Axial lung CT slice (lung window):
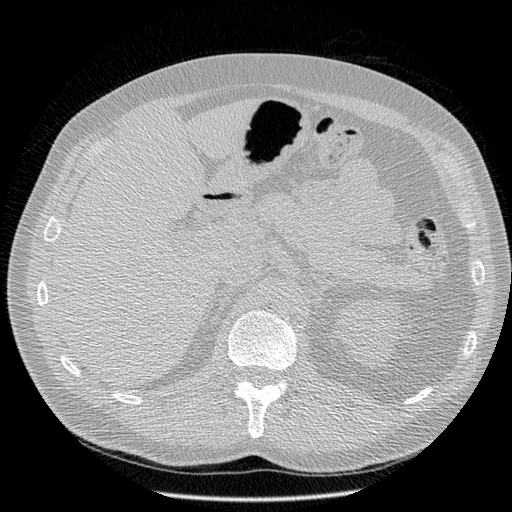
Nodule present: no